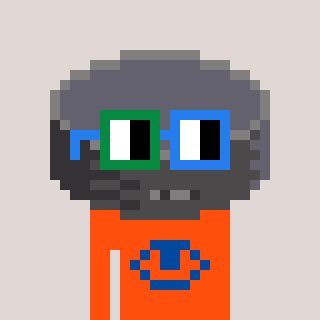
a pixel art character with square green and blue glasses, a hockey puck-shaped head and a orange-colored body on a warm background